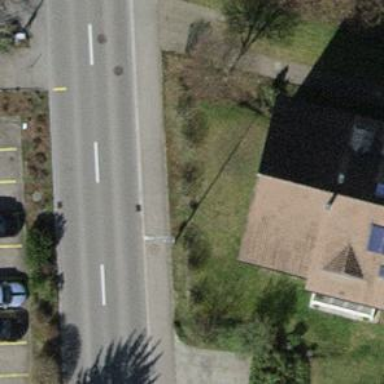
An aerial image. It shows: Bus stop with platform for public transport.